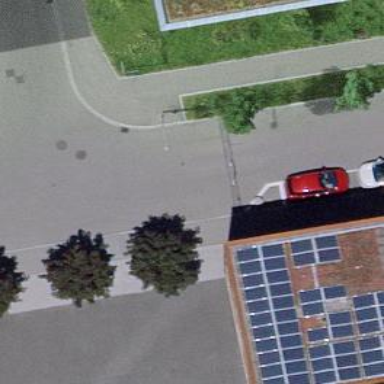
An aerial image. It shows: Bollard barrier.